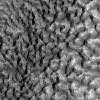
Atmospheric dust classification: not_dusty